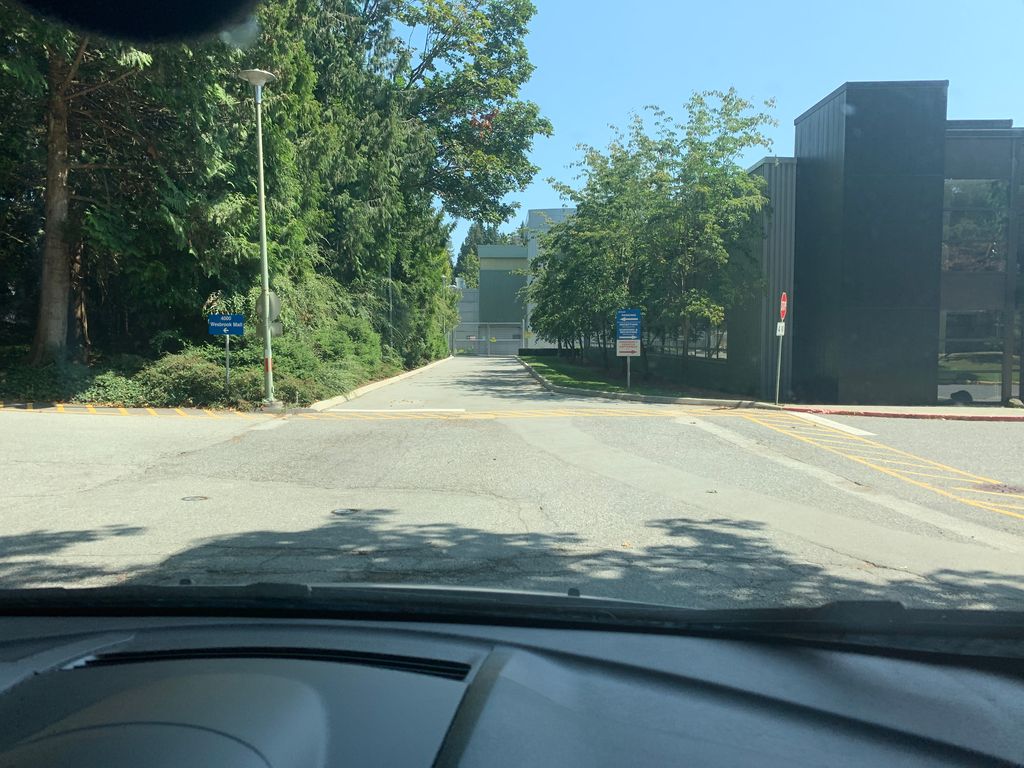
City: vancouver